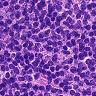
Metastatic tissue present: no